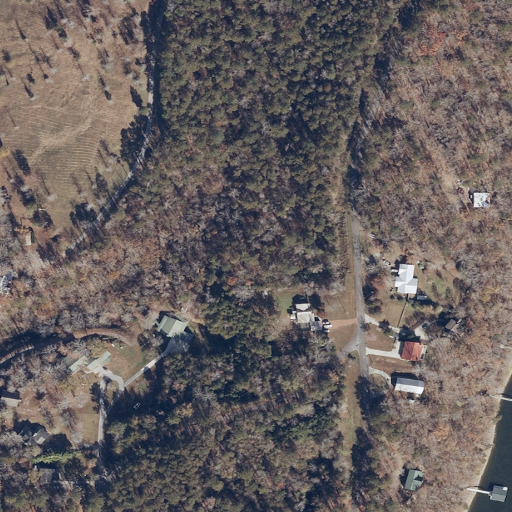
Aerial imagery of cape in Alabama named Dogwood Point containing deciduous forest, evergreen forest, open development, shrub, low intensity development, mixed forest, pasture, grassland, and open water